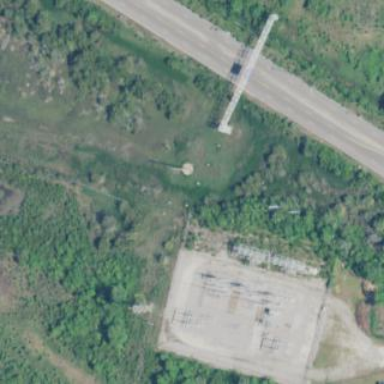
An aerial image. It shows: Distribution level power substation surrounded by fence.